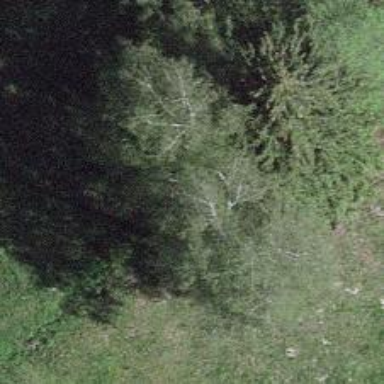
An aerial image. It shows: Beautiful tree in nature.